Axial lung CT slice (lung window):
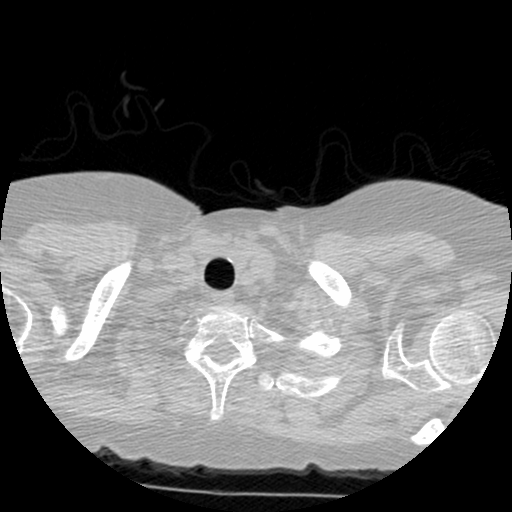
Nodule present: no